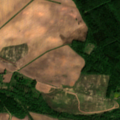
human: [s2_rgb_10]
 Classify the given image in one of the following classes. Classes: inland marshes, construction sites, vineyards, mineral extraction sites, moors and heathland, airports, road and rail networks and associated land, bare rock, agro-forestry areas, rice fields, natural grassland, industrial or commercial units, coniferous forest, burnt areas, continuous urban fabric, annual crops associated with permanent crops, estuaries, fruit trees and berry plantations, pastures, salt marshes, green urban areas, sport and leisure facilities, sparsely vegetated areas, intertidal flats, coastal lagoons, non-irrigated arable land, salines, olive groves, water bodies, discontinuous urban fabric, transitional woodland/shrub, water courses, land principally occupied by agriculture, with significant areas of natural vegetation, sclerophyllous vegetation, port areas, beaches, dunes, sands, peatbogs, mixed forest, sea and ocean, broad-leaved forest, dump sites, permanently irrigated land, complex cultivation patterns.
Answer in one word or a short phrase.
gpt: non-irrigated arable land, complex cultivation patterns, broad-leaved forest, mixed forest